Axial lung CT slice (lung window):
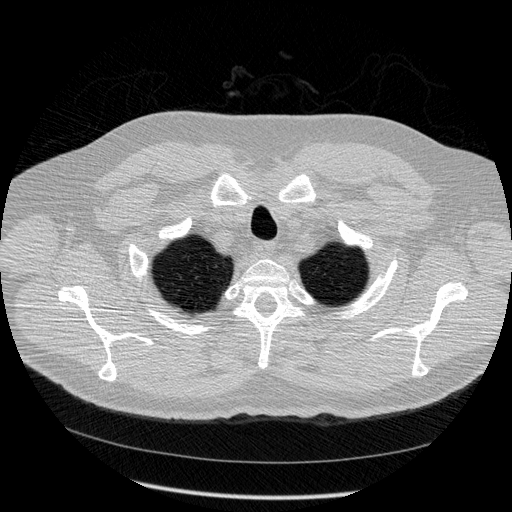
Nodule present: no